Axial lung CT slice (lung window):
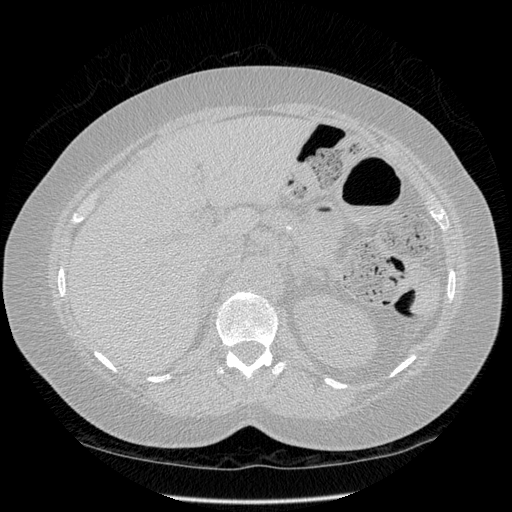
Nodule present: no